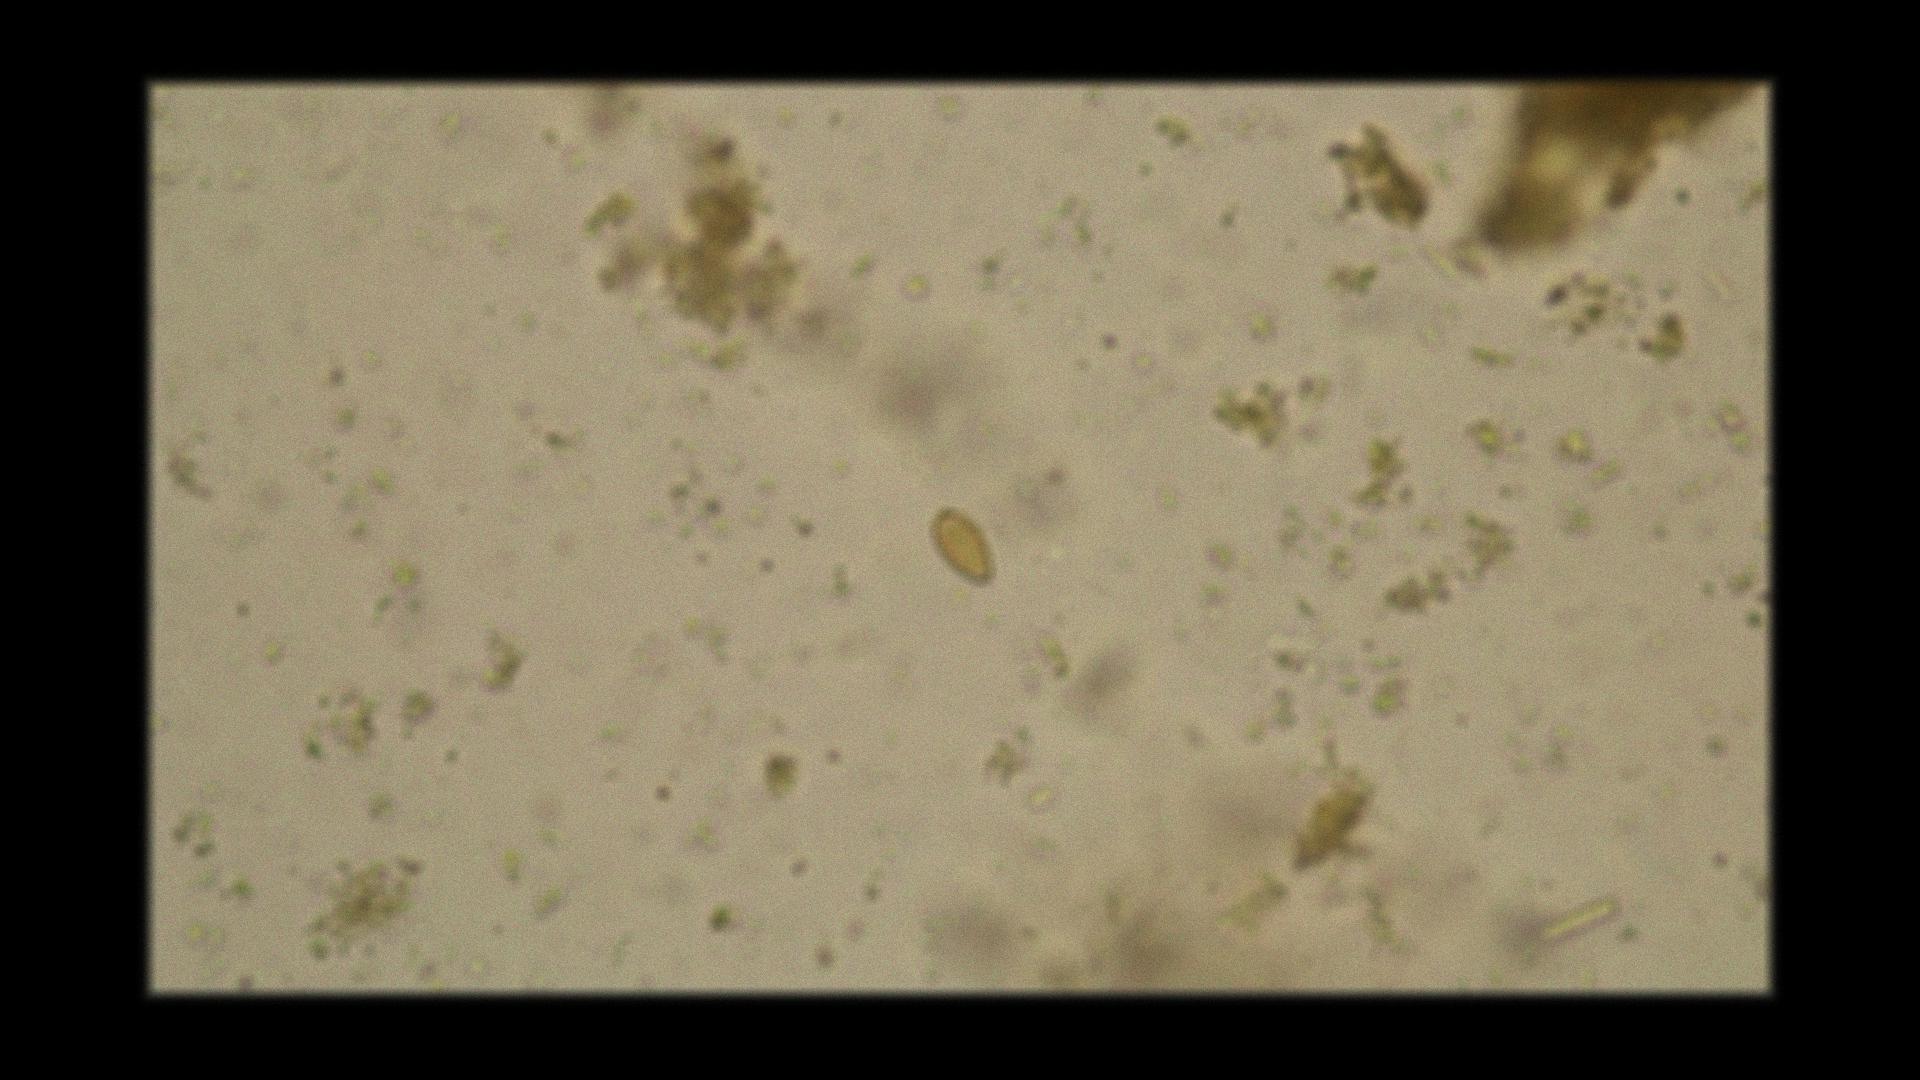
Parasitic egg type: Opisthorchis viverrine